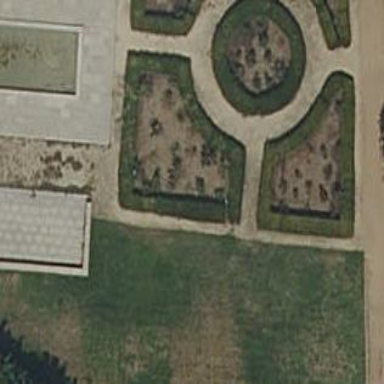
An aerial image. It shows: Garden area designated for leisure land.